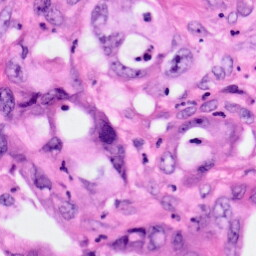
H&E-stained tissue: Pancreatic